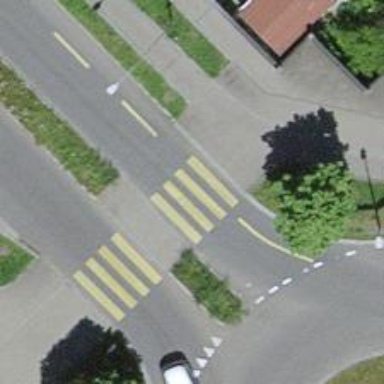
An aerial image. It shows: Uncontrolled road crossing.